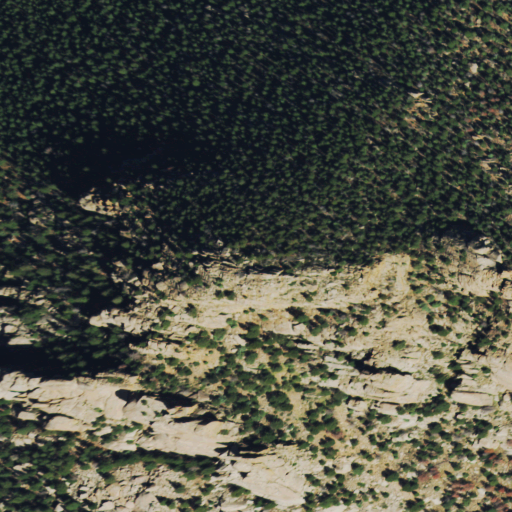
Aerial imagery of mountain in Colorado named Cathedral Spires containing evergreen forest, shrub, and grassland